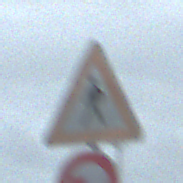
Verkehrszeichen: FussgaengerRechts
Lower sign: UeberholverbotKraftfahrzeuge
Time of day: Midday
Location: Outdoor (Suburban)
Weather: Overcast
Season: NotSpecified
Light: Natural